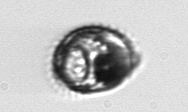
Label: Proterythropsis